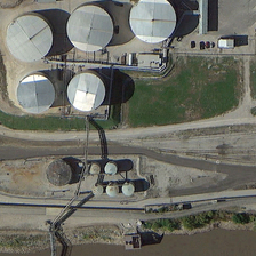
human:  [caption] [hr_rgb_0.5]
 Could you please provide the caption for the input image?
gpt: They are different in size and color.

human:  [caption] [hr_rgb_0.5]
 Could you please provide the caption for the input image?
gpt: They come in different sizes and colors.

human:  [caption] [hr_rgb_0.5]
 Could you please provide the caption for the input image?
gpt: They are different in size and color.

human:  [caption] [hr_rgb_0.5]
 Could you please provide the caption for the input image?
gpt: behind it is piece of grass .

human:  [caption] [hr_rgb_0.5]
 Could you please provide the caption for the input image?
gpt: They are different in size and color.